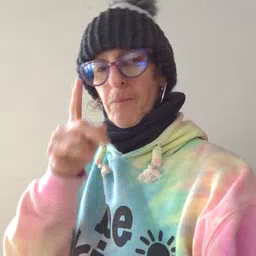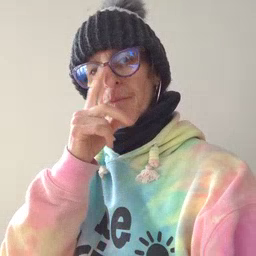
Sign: mouse